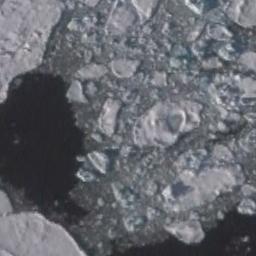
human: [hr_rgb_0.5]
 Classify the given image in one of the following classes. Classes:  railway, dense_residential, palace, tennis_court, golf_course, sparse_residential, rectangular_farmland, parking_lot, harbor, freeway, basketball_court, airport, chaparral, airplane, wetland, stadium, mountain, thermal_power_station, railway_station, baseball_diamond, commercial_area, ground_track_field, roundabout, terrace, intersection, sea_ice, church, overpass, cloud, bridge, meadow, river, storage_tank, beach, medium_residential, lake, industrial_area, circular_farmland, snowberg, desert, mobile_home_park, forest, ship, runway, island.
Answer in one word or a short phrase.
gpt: sea_ice